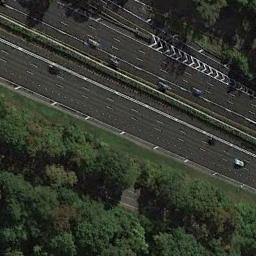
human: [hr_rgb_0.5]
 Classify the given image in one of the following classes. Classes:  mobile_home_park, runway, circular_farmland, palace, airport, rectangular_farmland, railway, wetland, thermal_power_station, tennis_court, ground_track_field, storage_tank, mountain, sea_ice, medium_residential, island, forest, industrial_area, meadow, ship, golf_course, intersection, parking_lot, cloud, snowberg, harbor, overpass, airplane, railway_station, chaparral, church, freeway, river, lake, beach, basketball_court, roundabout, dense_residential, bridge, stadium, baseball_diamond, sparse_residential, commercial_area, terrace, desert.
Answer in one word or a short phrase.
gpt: freeway